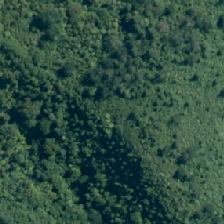
Land cover: indigenous_forest